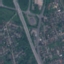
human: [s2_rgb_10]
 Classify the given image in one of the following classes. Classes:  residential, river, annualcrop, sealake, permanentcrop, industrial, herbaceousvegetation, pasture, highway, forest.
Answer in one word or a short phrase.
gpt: Highway